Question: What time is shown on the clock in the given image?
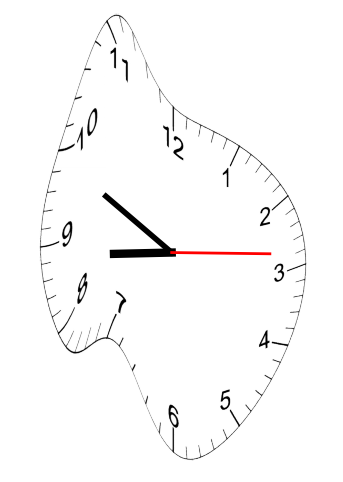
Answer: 08:49:14